Field crop: tomato
Growth stage: 1
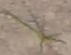
Species: cyperus